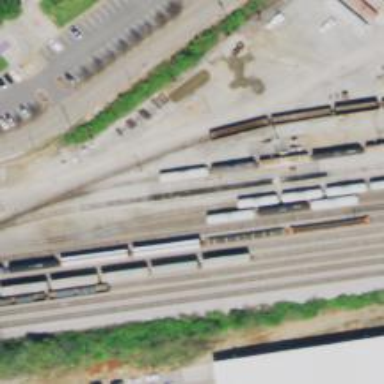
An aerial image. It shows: Railway yard in service.